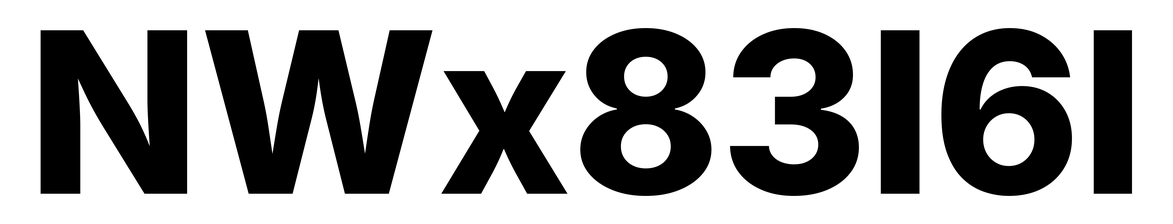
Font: Inter_ExtraBold